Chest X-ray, AP view. Patient: 72 years old, sex M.
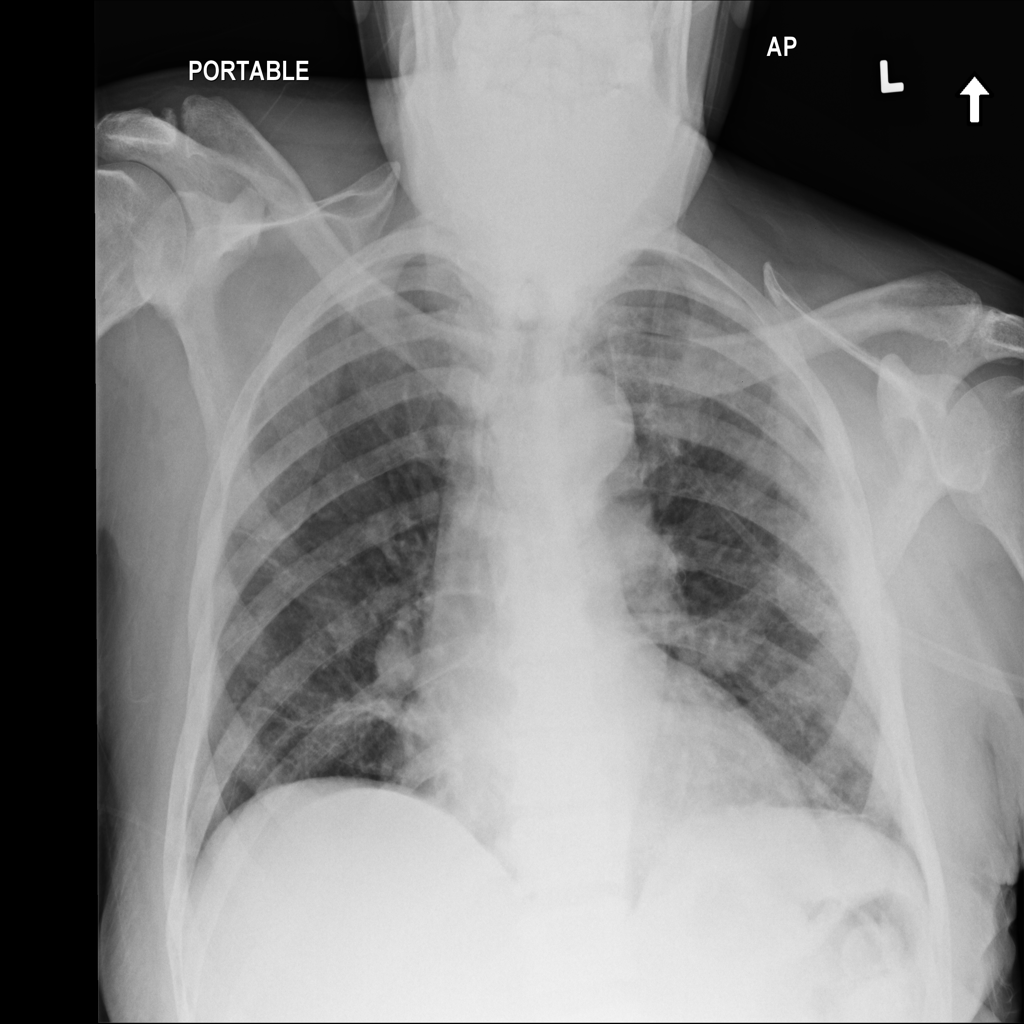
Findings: No Finding